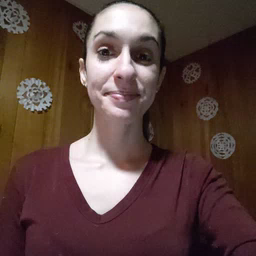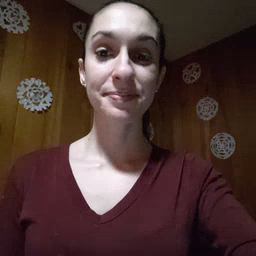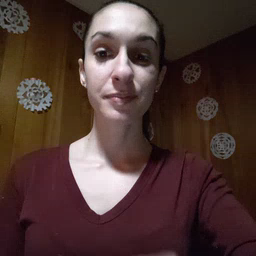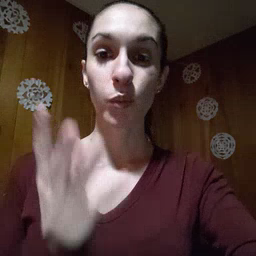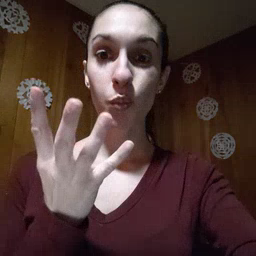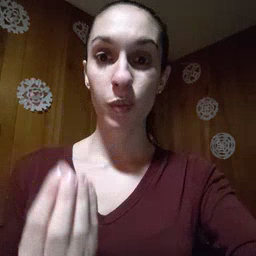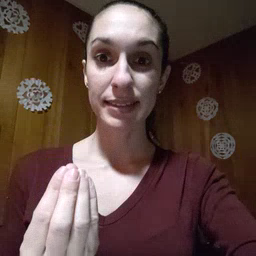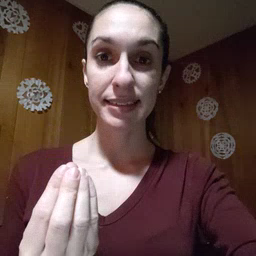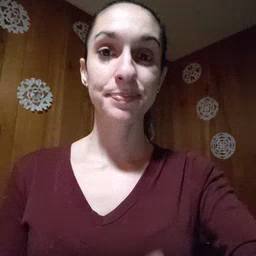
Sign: wet